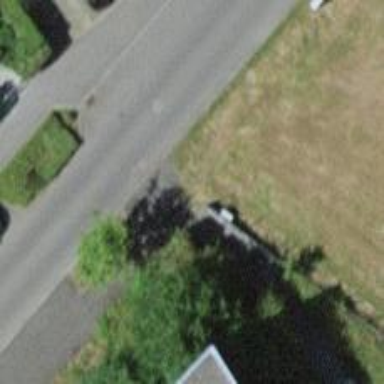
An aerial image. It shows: Kerb serving as barrier.